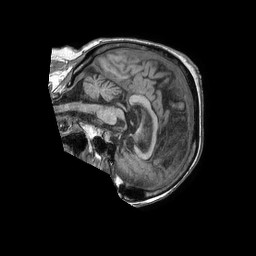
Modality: T1w
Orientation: sagittal
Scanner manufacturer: philips
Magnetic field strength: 1.5 T
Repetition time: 0.007985 s
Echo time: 0.003677 s